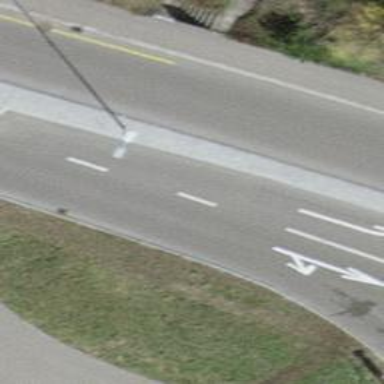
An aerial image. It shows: Tertiary road with asphalt surface. There is separate sidewalk along the road.